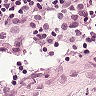
Metastatic tissue present: no